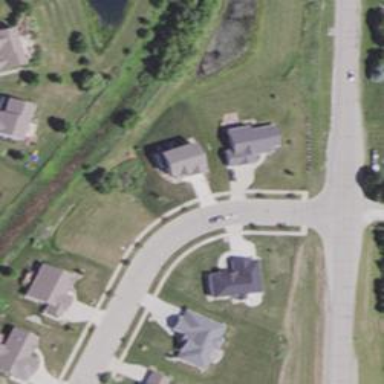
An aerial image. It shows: Residential road.